Question: At each time, any colored ball can be exchanged with the white ball. How many such exchanges are needed at least to make all the red balls arranged in front of the green balls (white ball positions are arbitrary)?
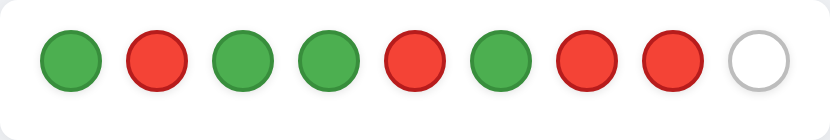
Answer: 5